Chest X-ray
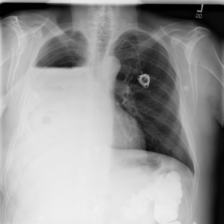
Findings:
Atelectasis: negative
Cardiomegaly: negative
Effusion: negative
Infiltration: negative
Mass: negative
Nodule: negative
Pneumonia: negative
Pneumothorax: negative
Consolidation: negative
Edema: negative
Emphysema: negative
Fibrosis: negative
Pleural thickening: negative
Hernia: negative